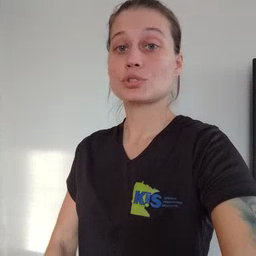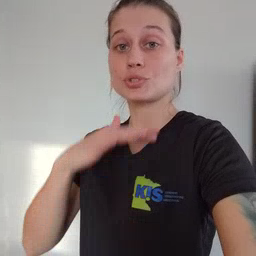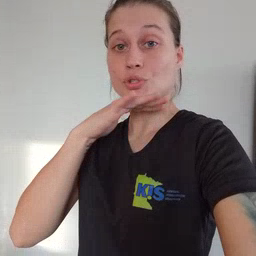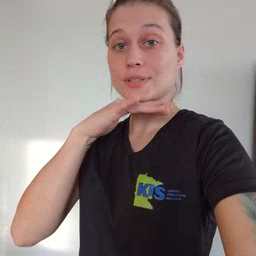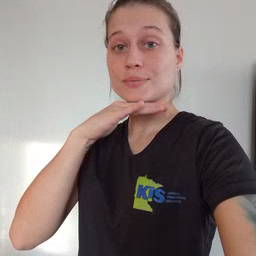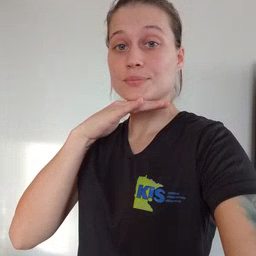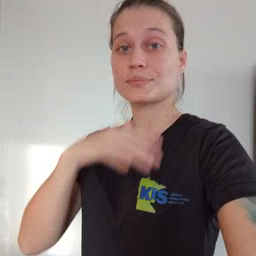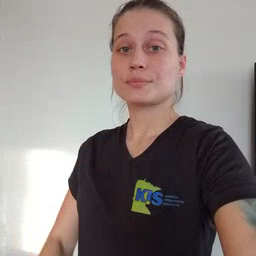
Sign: dirty